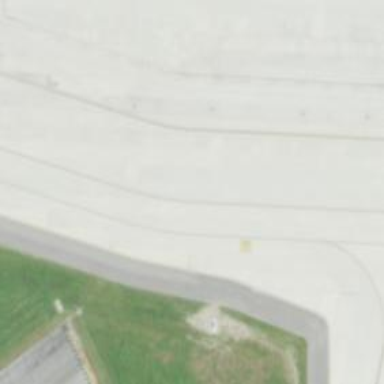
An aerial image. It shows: View of taxiway at the airport.